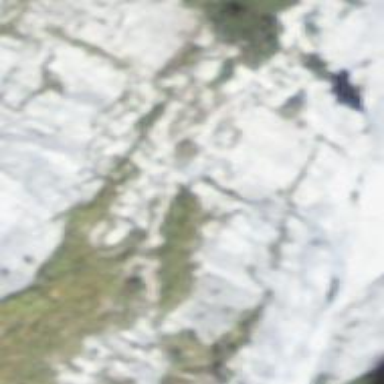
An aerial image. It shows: Cliff in nature.